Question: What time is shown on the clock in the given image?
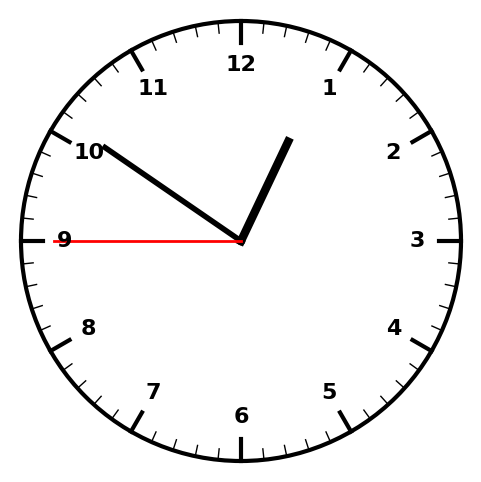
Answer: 12:50:45